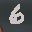
Label: 6